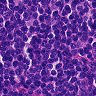
Metastatic tissue present: no